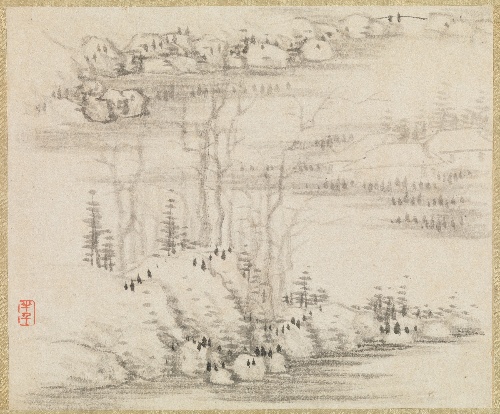
Title: 清   龔賢   山水圖  冊|Landscapes and trees
Artist: Gong Xian
Artist bio: Chinese, 1619–1689
Date: ca. 1679
Object type: Album
Classification: Paintings
Medium: Album of twelve leaves; ink on paper
Culture: China
Period: Qing dynasty (1644–1911)
Dimensions: Image (each leaf): 6 1/4 x 7 1/2 in. (15.9 x 19.1 cm)
Department: Asian Art
Credit line: From the P. Y. and Kinmay W. Tang Family Collection, Gift of Wen and Constance Fong, in honor of Mr. and Mrs. Douglas Dillon, 1979
Accession year: 1979
Repository: Metropolitan Museum of Art, New York, NY
Tags: Landscapes